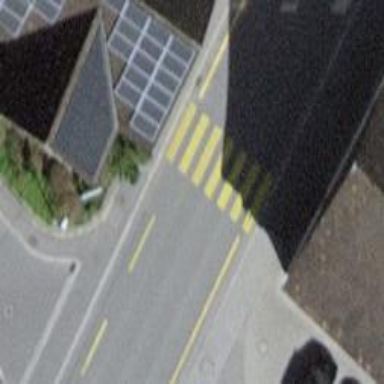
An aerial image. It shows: Marked zebra crossing on the road.